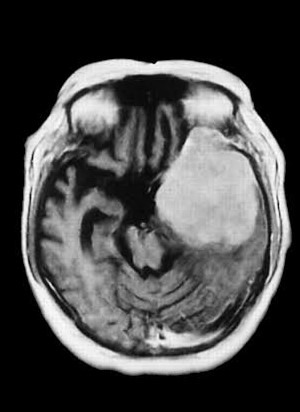
Label: meningioma